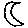
Label: moon